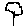
Label: tree